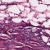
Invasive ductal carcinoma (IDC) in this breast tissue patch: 1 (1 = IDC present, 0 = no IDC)